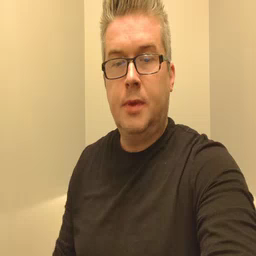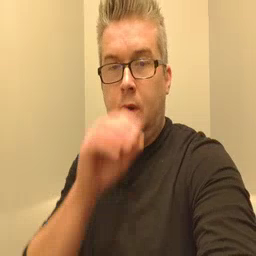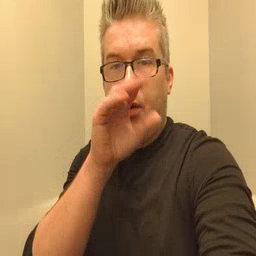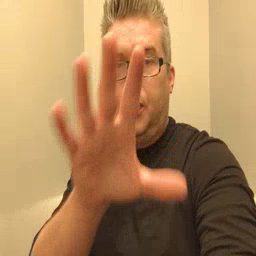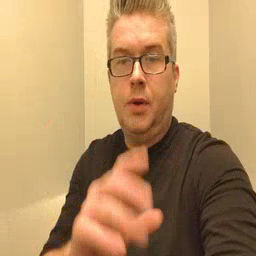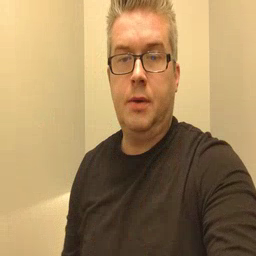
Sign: blow